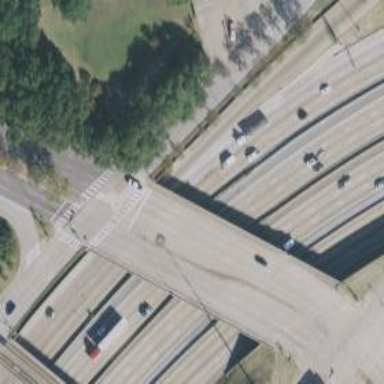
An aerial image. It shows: Secondary road with bridge and separate sidewalk.